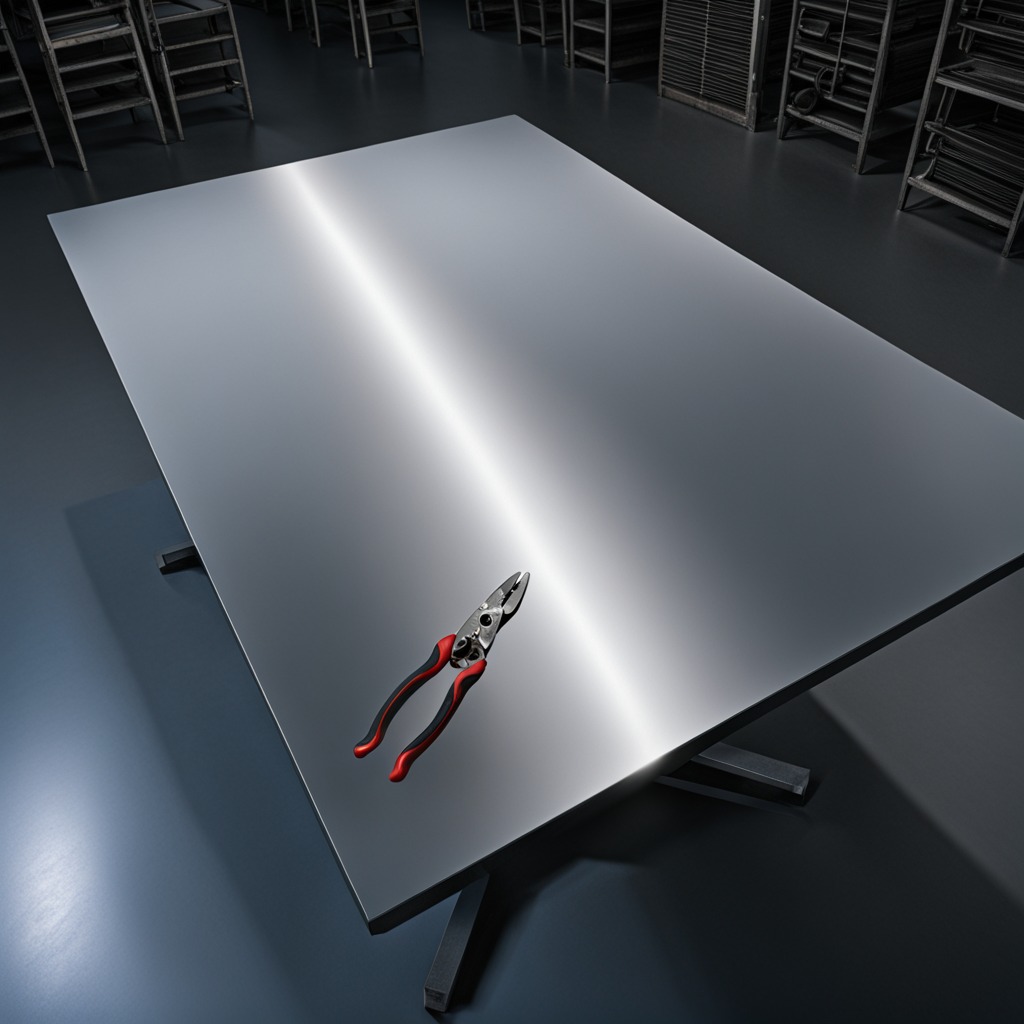
A plier is lying on a clean empty table in the evening.